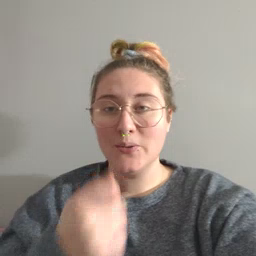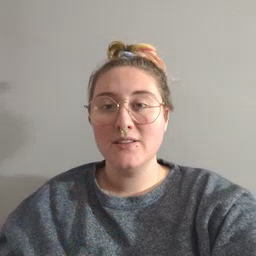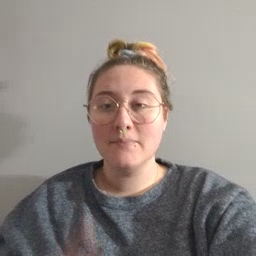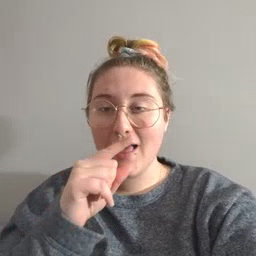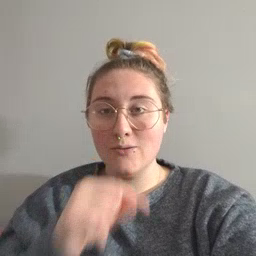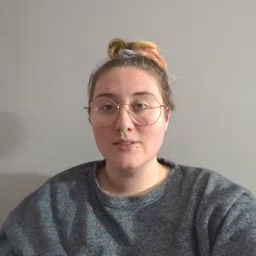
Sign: mouse